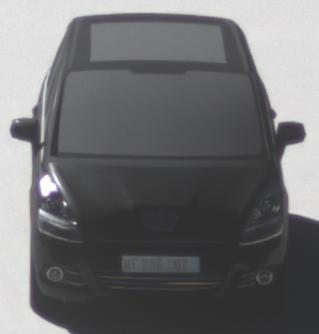
Make: Peugeot
Model: 5008 120 VTi
Detailed model: 5008 (I) Van
Model produced from: 2009/10
Model produced until: 2011/07
Doors: 5
Color: black
Road condition: dry road
Daytime: morning or afternoon
Contrast: high contrast